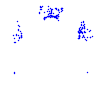
Particle: proton